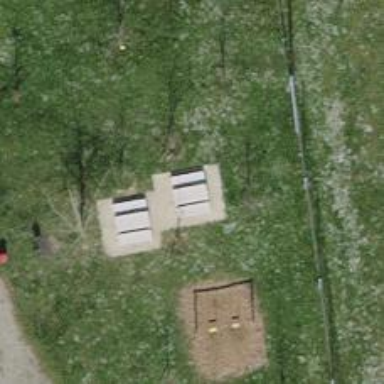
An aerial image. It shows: Picnic table located in leisure land area.